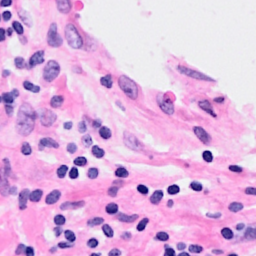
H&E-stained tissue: Breast